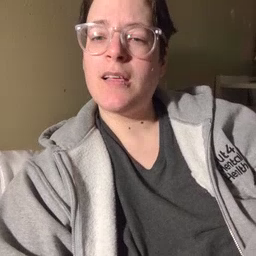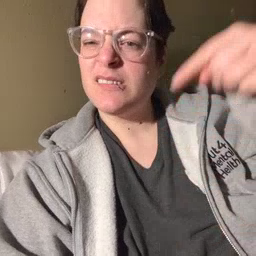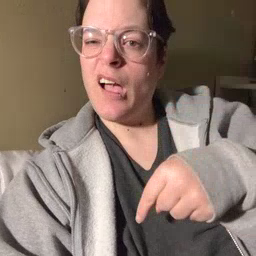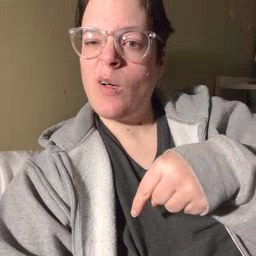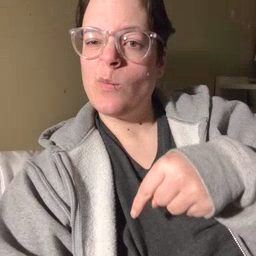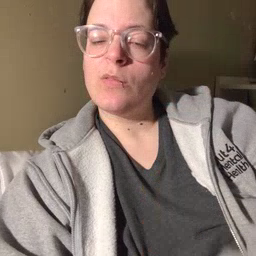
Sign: down